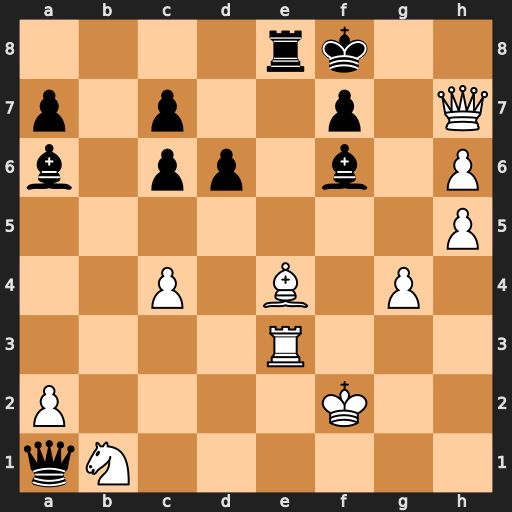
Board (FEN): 4rk2/p1p2p1Q/b1pp1b1P/7P/2P1B1P1/4R3/P4K2/qN6
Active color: w
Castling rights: -
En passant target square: -
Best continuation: Qxf7+ Kxf7 Bg6+ Kg8 Rxe8#